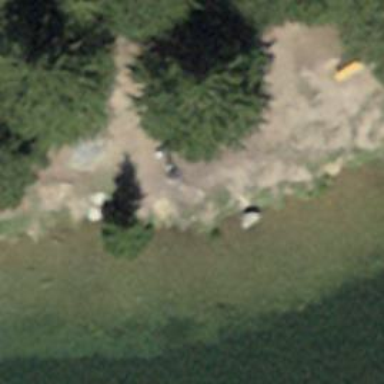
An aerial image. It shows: Common area designated as picnic site for tourists to enjoy.